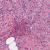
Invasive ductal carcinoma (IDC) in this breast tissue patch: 1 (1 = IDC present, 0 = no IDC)